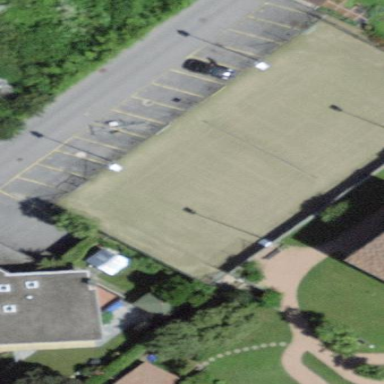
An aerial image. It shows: Tennis court on pitch.